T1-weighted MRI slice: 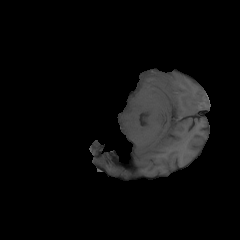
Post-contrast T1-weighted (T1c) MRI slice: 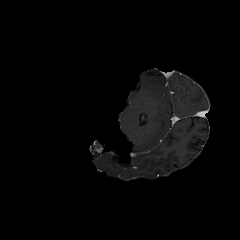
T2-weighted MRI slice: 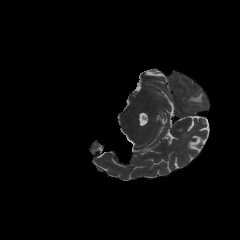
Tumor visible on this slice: yes